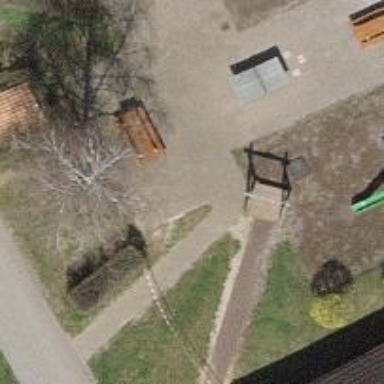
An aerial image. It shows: Picnic table located in leisure land area.